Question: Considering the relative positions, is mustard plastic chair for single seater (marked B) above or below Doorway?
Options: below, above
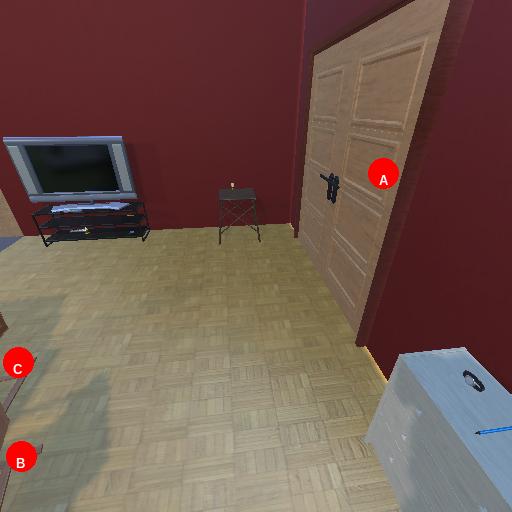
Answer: below